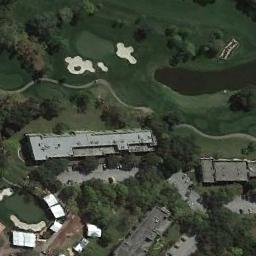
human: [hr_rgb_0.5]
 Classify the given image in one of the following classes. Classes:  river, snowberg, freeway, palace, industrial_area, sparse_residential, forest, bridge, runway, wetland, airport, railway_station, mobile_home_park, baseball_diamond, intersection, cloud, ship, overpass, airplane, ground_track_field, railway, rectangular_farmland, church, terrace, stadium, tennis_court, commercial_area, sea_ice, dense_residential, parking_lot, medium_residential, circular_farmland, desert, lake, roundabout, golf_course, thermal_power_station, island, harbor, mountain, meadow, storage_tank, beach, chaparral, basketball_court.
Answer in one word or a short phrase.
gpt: golf_course